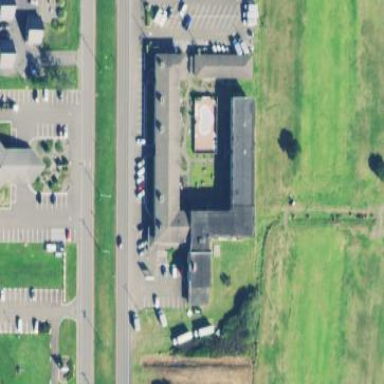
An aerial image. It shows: Hotel building.